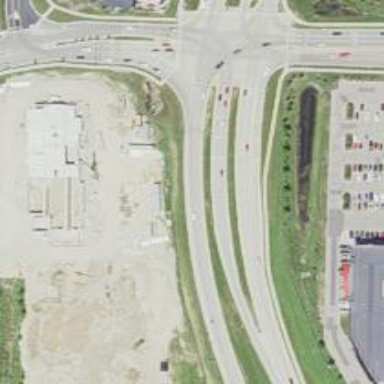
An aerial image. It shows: Primary link highway.